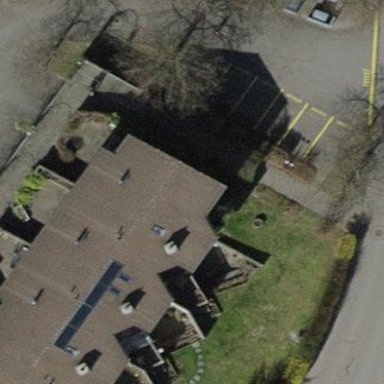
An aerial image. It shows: Terrace building.